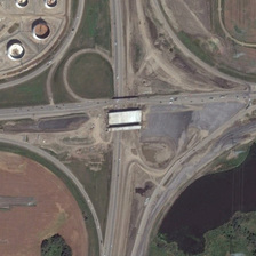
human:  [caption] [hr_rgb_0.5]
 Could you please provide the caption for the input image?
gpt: A pond with some green plants and some bare land, and several storage tanks near a viaduct.

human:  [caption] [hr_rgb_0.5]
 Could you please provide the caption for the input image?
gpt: Ponds with green plants and several bare plots of land, and several storage tanks near the bridge.

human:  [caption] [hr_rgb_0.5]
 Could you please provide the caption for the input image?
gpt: A pond with some green plants and some bare soil and several trays inside is near the viaduct.

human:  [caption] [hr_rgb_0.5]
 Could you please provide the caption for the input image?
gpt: A pond with green plants and several bare plots with several reservoirs are near the viaduct.

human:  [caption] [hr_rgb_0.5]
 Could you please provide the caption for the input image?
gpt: A pond with some green plants and some bare land, and several storage containers near the viaduct.